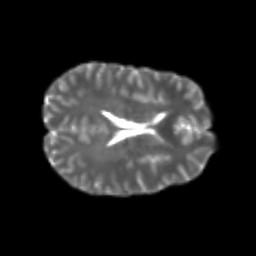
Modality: T2w
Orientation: axial
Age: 24
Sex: female
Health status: healthy
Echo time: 0.074 s